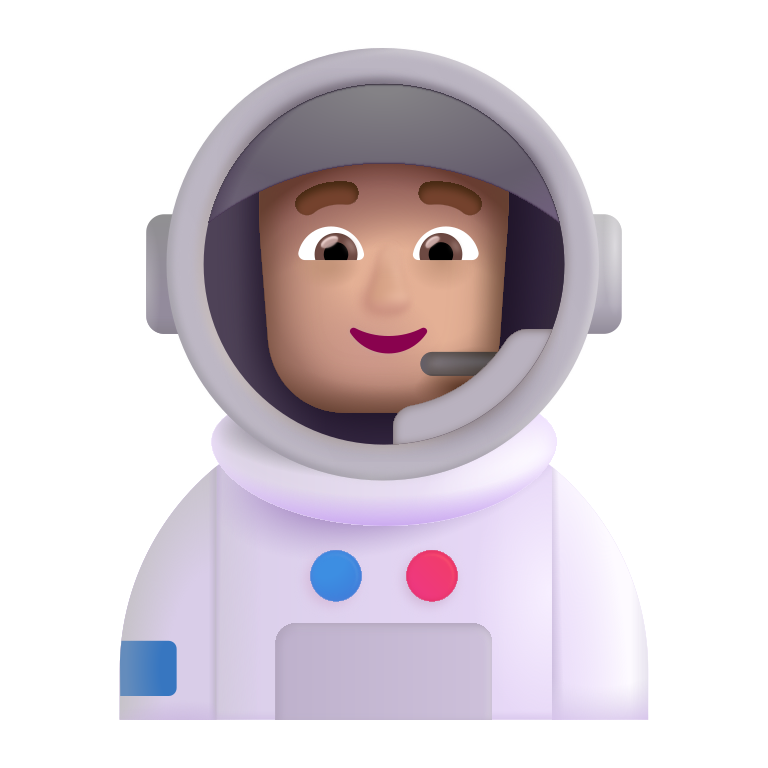
man astronaut color  light